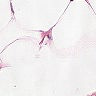
Metastatic tissue present: no